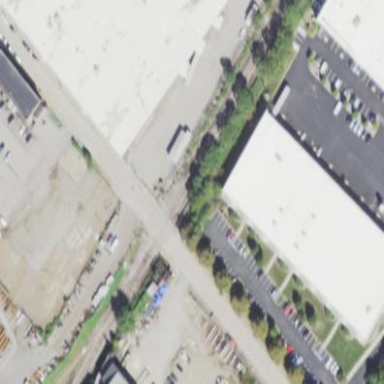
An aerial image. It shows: Commercial building.